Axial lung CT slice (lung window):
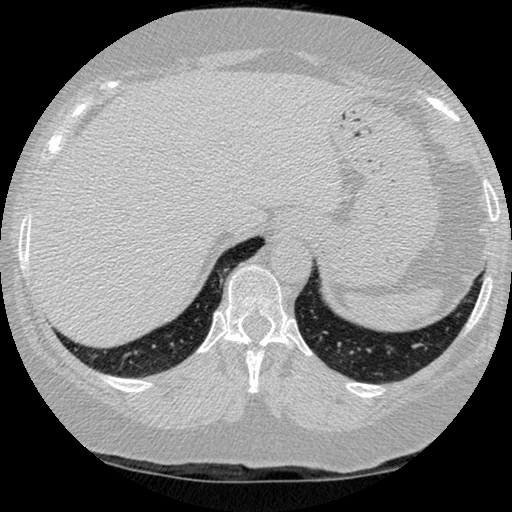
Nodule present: no